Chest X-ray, PA view. Patient: 42 years old, sex M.
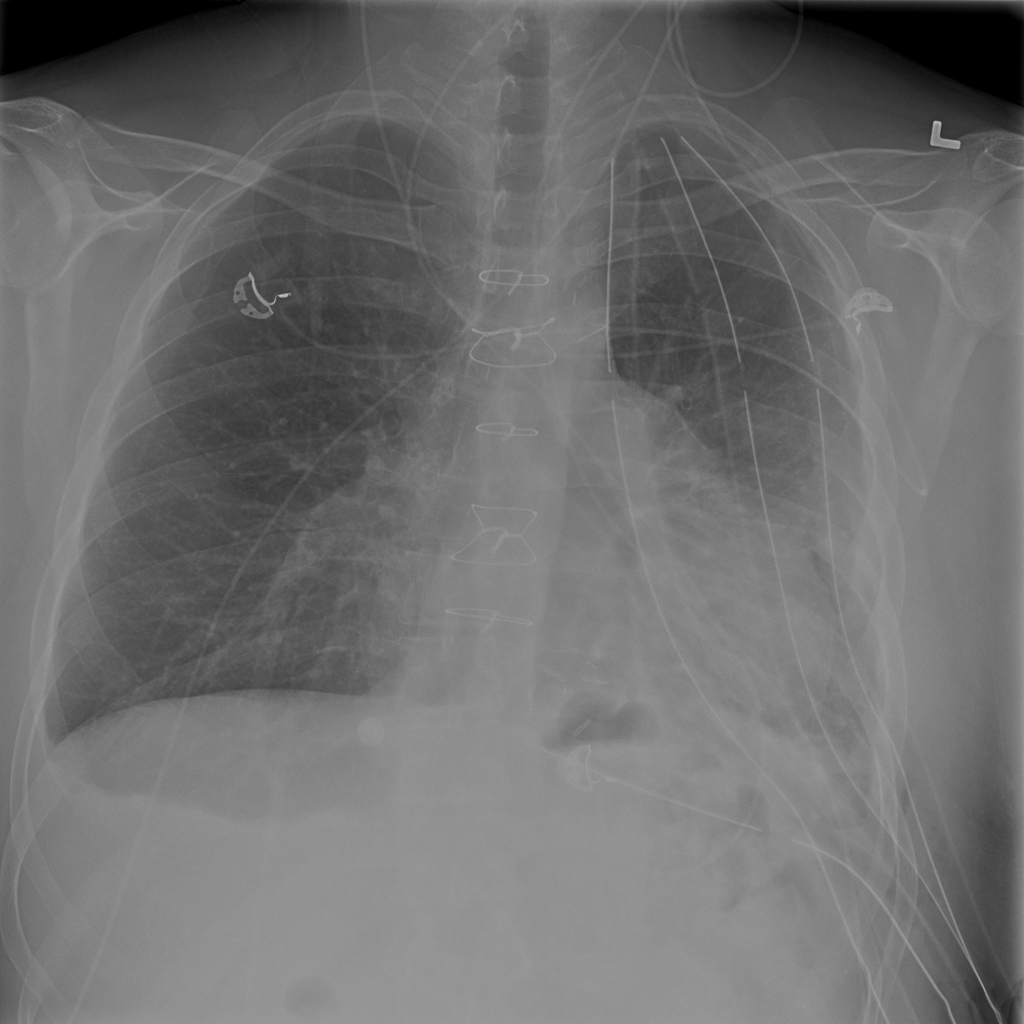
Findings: No Finding